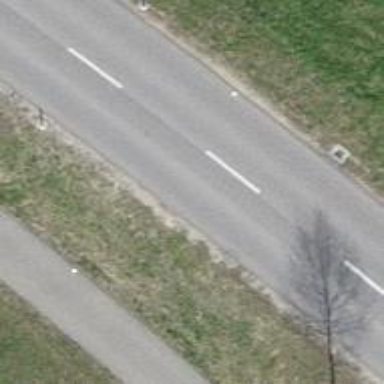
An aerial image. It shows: Tertiary road with cycle track.